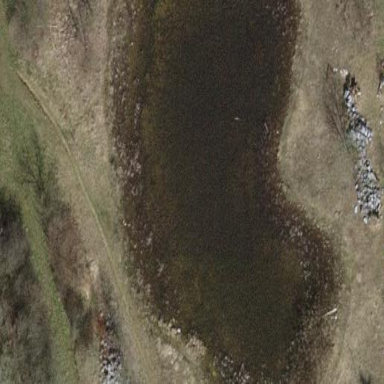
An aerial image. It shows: Peaceful pond surrounded by nature.